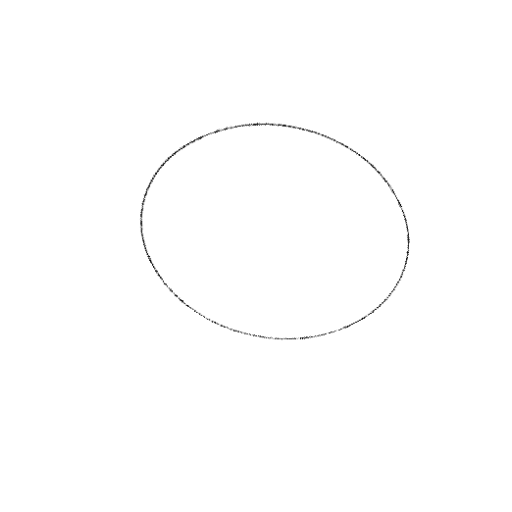
Crossing number: 0